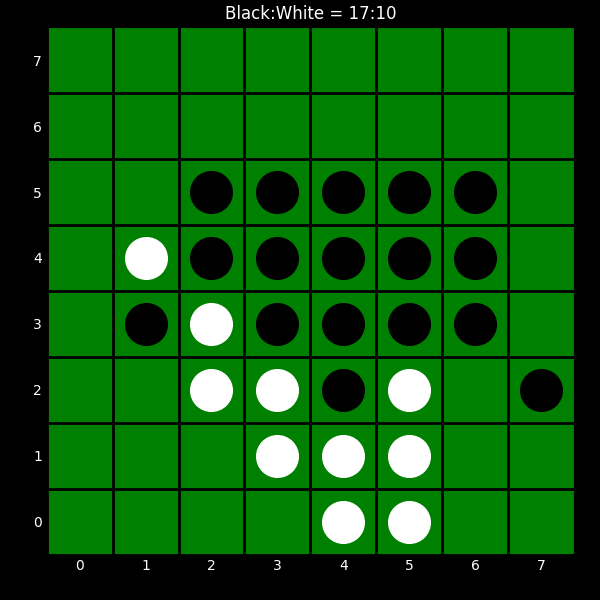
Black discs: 17
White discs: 10